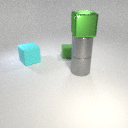
large gray metal cylinder above large gray metal cylinder